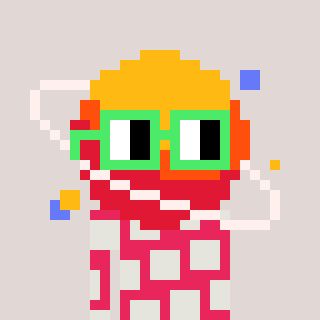
a pixel art character with square light green glasses, a saturn-shaped head and a redpinkish-colored body on a warm background